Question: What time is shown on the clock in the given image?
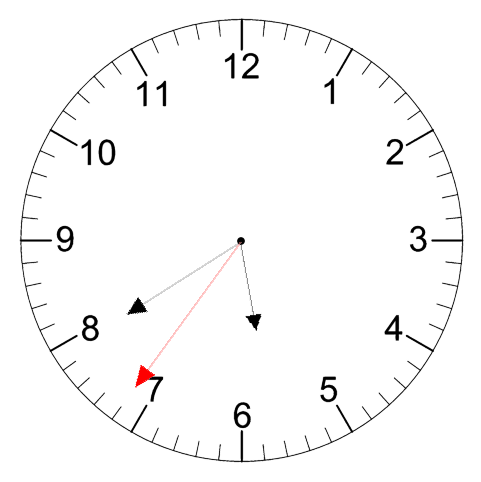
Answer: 05:39:36